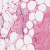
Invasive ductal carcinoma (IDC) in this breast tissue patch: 0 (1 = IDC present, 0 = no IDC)